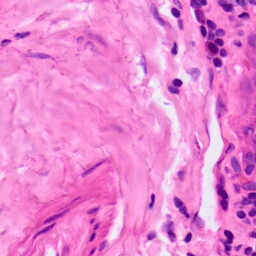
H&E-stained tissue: Lung